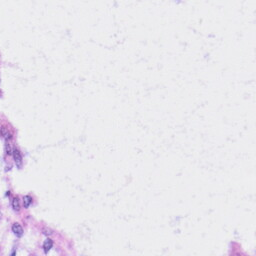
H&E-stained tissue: Liver